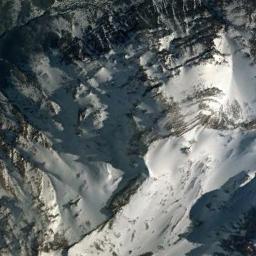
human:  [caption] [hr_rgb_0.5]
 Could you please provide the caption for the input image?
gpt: The snowberg is covered with snow .

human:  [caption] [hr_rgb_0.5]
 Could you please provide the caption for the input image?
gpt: A snow-covered mountain covered in large areas .

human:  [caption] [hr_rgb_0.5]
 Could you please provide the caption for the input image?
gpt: The snowberg is partly covered with snow and ice .

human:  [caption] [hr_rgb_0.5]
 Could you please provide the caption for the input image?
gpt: The snow berg is consist of bare land and white snow .

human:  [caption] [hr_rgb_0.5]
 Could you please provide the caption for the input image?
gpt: The snowberg is covered with snow .